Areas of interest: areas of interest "Tennis Court"
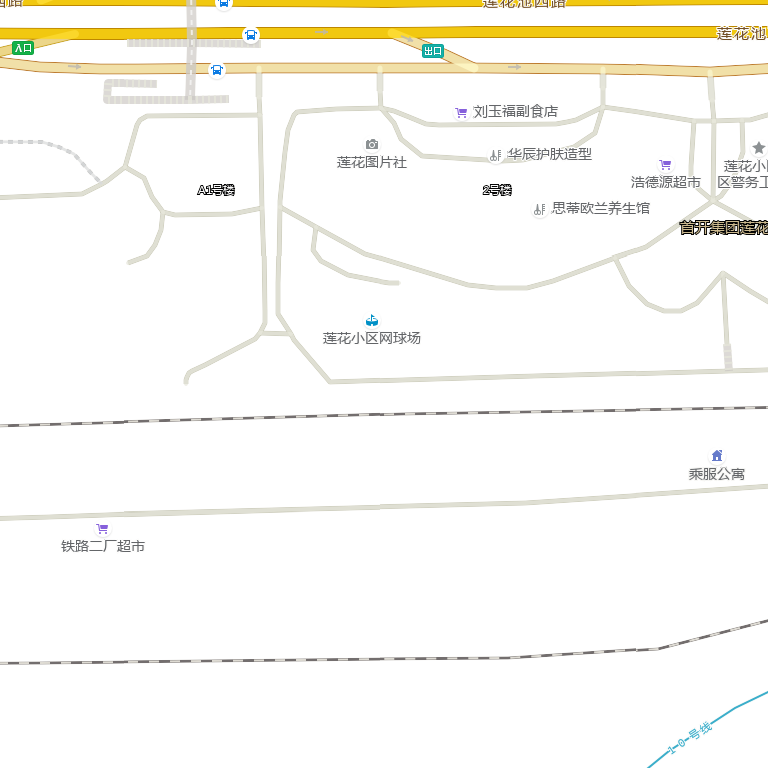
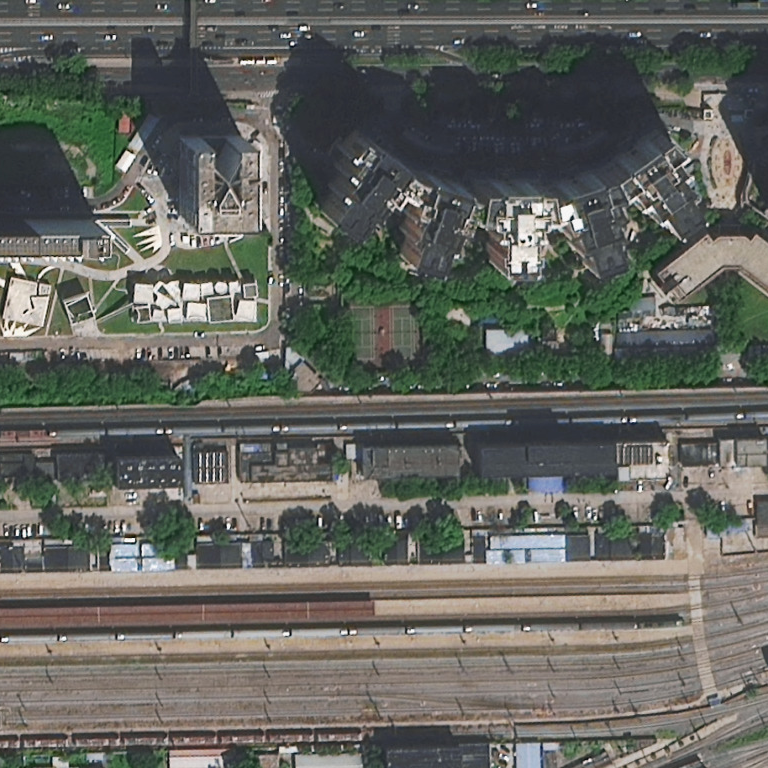